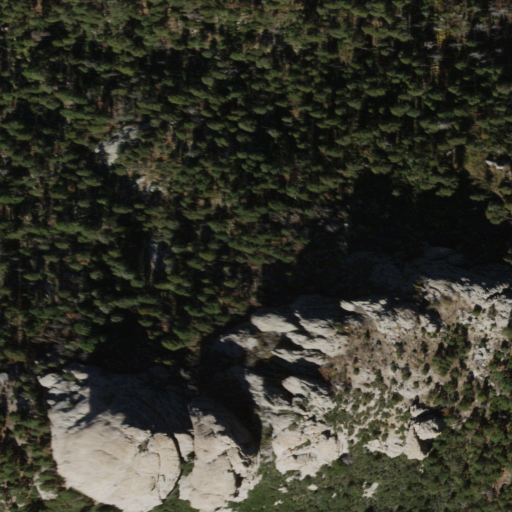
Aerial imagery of mountain in Arizona named Helens Dome containing shrub, evergreen forest, deciduous forest, and mixed forest